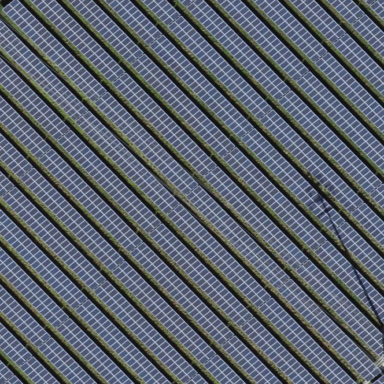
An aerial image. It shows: Solar power generator using photovoltaic panels.